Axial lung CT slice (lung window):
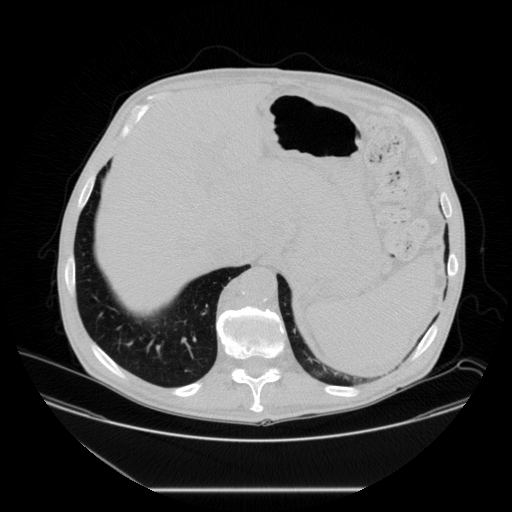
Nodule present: no